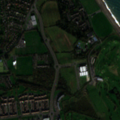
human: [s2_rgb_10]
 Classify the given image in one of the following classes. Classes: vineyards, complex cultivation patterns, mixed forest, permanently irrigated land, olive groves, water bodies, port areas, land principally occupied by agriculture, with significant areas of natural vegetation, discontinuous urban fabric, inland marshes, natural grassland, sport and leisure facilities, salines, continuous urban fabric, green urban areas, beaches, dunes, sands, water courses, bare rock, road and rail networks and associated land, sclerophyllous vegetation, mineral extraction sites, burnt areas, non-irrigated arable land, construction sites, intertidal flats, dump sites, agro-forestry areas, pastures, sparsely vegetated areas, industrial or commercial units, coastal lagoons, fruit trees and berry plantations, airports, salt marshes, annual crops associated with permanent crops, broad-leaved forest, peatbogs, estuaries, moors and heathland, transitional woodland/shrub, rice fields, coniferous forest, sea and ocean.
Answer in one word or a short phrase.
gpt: discontinuous urban fabric, sport and leisure facilities, non-irrigated arable land, sea and ocean